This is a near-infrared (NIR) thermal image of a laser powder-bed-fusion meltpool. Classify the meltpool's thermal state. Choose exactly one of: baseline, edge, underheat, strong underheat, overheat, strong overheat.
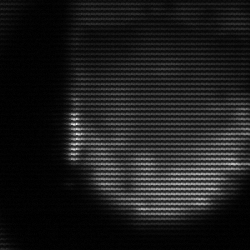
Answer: edge